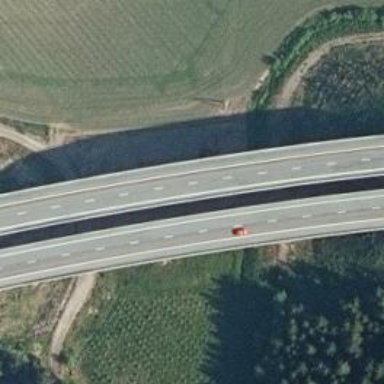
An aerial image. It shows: Motorway bridge with asphalt surface.